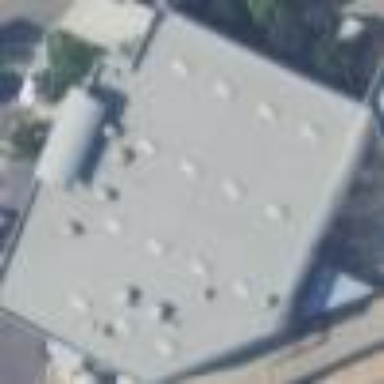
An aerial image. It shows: Warehouse building.